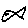
Label: fish